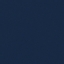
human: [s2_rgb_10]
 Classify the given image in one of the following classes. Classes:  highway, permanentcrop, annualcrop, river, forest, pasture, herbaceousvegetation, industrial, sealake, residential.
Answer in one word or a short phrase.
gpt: SeaLake